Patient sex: M
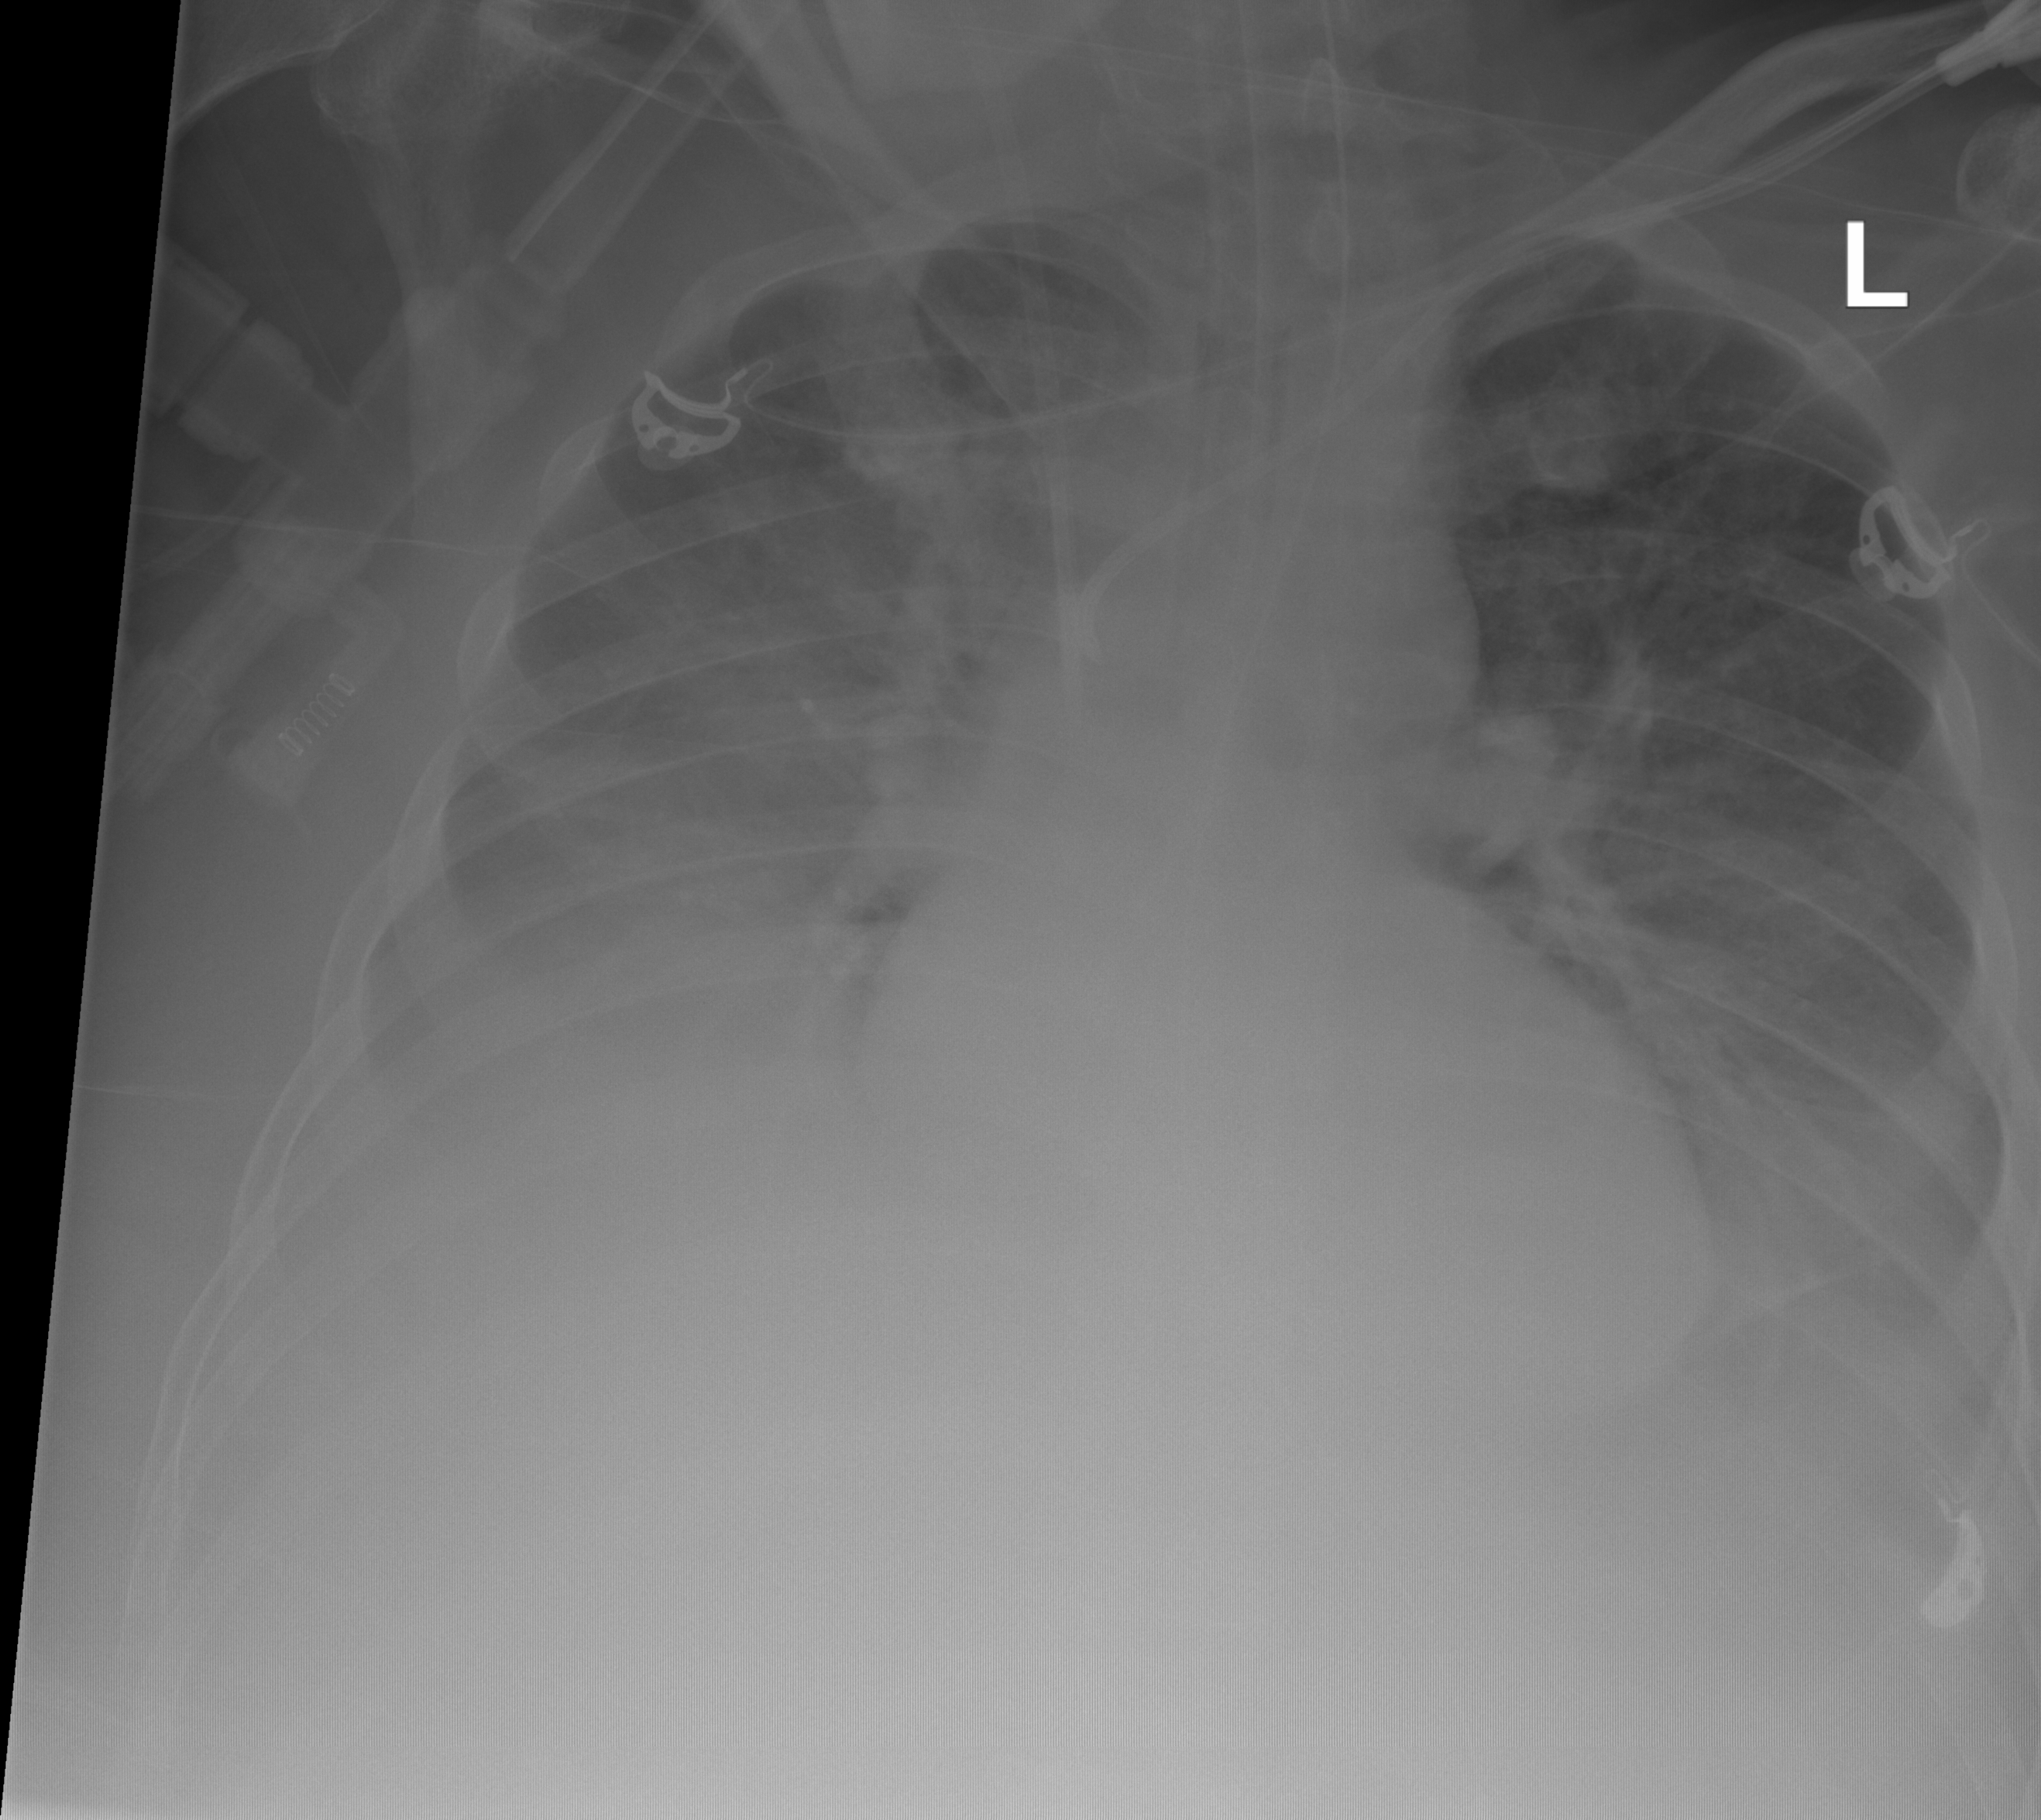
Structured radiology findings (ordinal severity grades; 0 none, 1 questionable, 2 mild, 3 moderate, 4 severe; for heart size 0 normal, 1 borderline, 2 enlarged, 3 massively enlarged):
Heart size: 2
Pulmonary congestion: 2
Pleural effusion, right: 2
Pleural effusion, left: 2
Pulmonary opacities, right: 0
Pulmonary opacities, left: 0
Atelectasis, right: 0
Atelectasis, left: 2